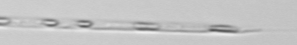
Label: Rhizosolenia